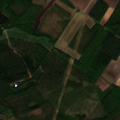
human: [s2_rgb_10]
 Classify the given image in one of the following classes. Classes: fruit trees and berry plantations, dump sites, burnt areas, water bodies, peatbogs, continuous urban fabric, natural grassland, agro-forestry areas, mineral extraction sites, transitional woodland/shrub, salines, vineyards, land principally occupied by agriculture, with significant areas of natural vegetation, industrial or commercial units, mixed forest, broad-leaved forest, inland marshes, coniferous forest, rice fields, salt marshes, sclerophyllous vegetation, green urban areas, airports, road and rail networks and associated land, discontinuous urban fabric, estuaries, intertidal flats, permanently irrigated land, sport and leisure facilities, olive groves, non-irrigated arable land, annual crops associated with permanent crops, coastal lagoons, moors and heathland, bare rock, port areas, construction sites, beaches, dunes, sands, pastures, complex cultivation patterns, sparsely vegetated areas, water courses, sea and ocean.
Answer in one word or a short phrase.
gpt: non-irrigated arable land, land principally occupied by agriculture, with significant areas of natural vegetation, broad-leaved forest, mixed forest, transitional woodland/shrub